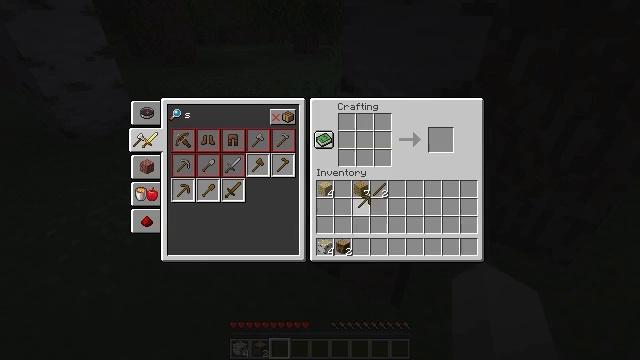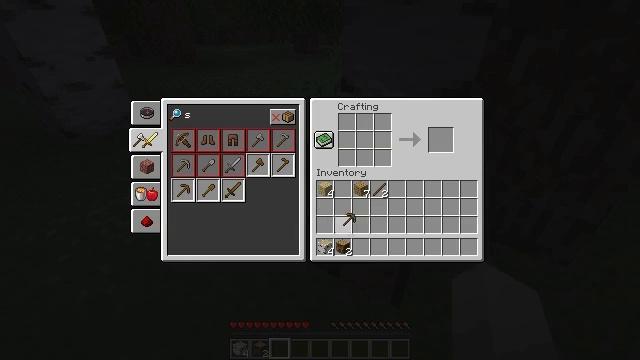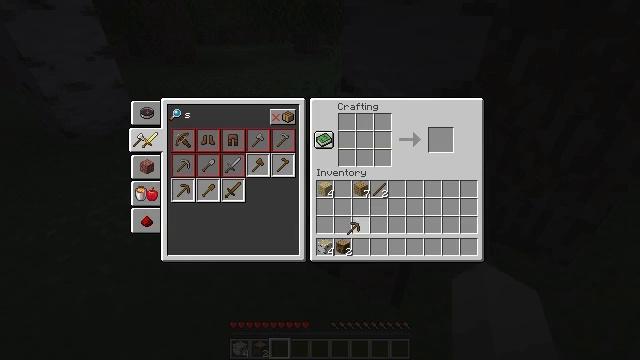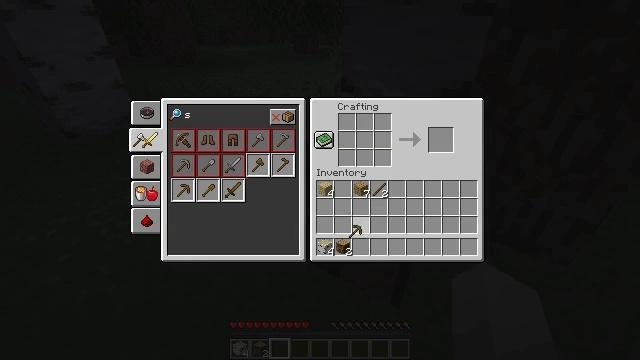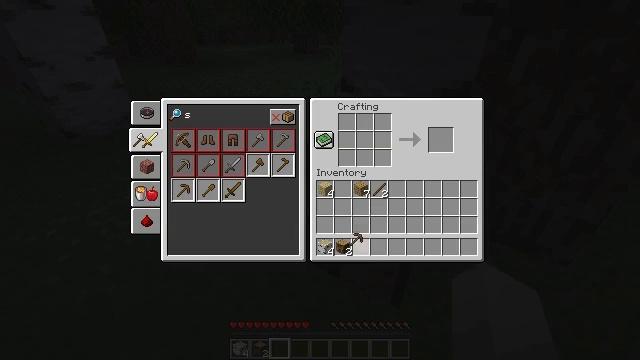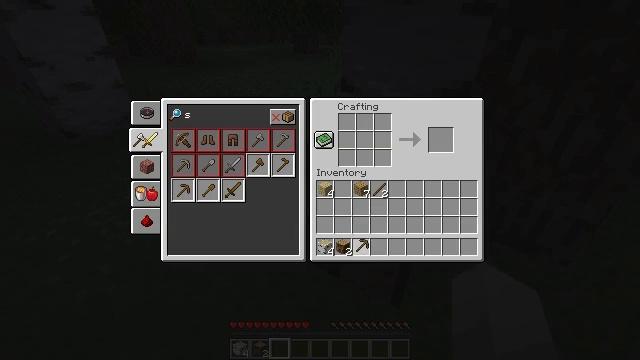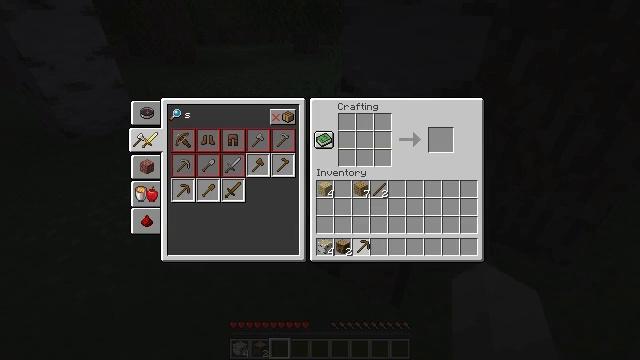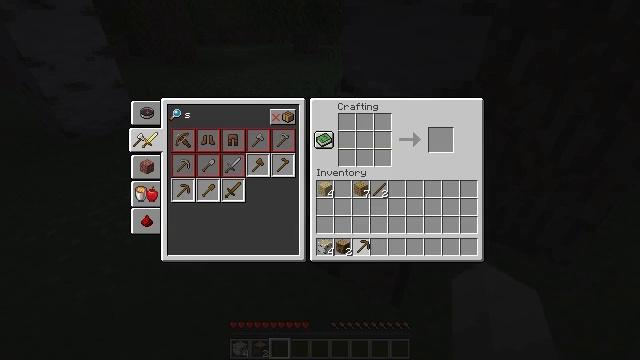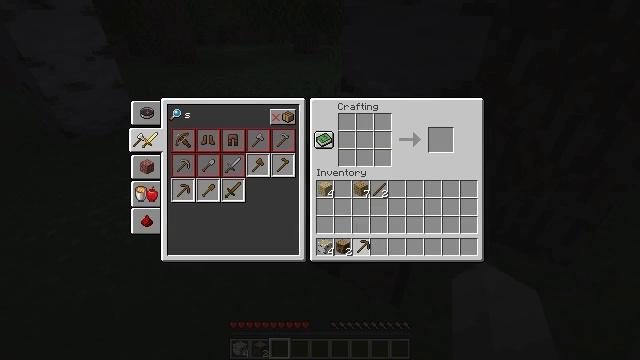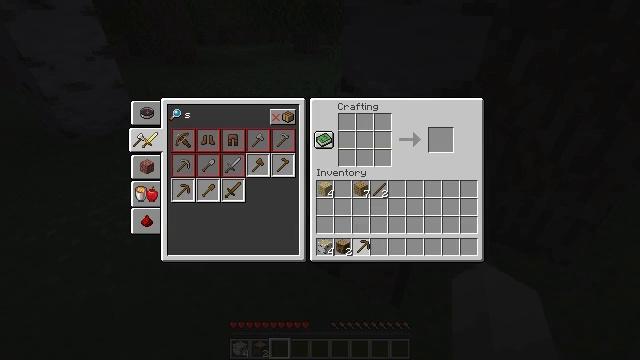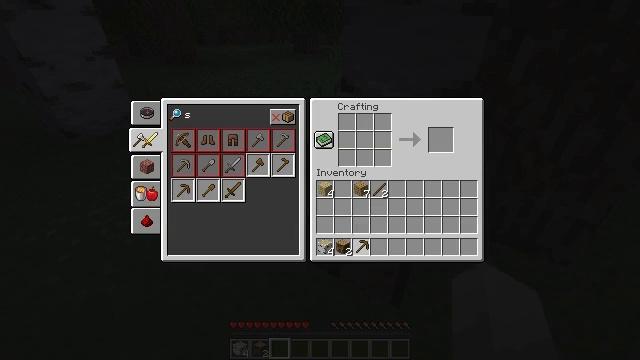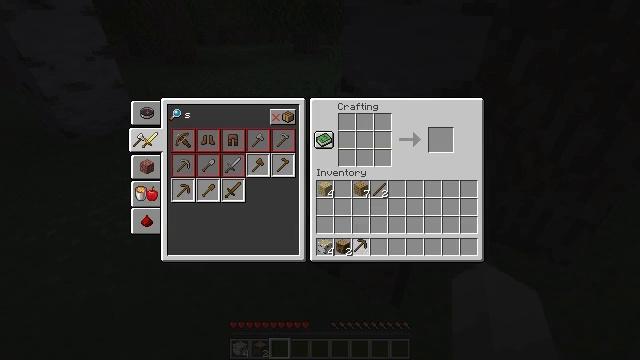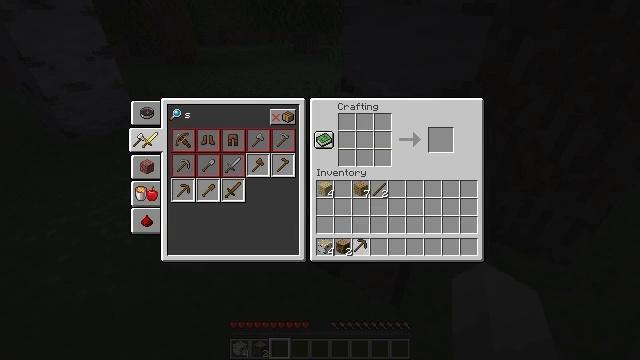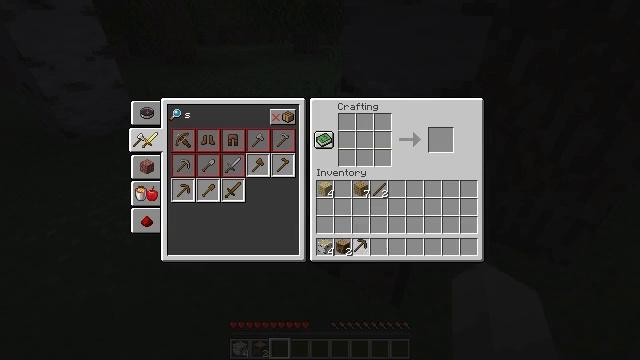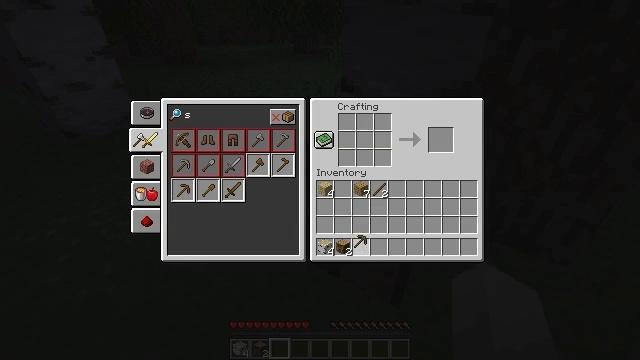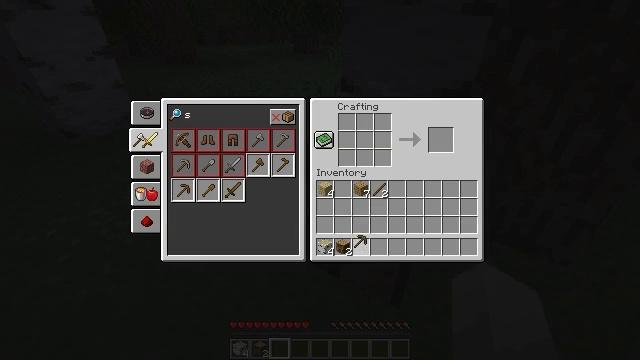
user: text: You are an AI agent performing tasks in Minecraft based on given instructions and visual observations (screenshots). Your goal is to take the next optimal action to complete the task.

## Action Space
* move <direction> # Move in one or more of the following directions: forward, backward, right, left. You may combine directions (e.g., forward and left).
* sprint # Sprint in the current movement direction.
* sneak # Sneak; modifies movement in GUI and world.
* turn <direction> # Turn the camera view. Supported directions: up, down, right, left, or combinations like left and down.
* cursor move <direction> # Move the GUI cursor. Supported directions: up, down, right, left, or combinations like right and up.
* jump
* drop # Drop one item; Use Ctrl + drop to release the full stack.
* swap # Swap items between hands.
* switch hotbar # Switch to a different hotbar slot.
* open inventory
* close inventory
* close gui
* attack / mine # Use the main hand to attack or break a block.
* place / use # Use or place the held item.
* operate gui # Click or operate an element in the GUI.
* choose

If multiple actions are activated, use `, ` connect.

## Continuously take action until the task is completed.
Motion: motion action
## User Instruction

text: Craft a wooden axe with wooden planks and sticks.
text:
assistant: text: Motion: cursor move left and down, open gui
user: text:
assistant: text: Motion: cursor move down
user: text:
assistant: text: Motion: no_op
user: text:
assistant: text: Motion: cursor move down
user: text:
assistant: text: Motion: no_op
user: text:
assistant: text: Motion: no_op
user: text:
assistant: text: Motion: no_op
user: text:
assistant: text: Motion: no_op
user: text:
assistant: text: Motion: no_op
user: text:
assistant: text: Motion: no_op
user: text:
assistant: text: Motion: no_op
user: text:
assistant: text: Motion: no_op
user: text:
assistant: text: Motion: no_op
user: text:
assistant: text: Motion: no_op
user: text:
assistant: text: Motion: no_op
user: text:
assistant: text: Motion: operate gui
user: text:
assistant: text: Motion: operate gui
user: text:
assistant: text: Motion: no_op
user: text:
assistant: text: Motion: no_op
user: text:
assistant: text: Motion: no_op
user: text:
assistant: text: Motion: no_op
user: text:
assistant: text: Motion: no_op
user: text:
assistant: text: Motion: no_op
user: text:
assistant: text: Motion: no_op
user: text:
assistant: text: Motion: no_op
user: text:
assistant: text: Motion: cursor move left and up
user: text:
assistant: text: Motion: cursor move left and up
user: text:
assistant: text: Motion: no_op
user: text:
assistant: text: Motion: no_op
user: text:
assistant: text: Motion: cursor move up